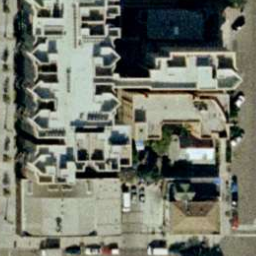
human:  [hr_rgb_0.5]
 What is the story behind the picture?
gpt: buildings